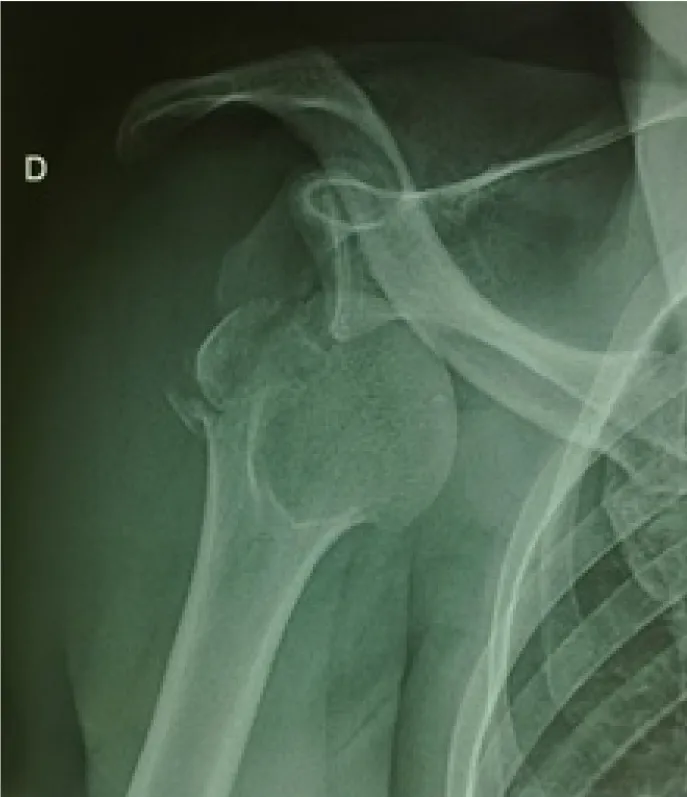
Anteromedial fracture dislocation of right shoulder.
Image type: radiology (x_ray)